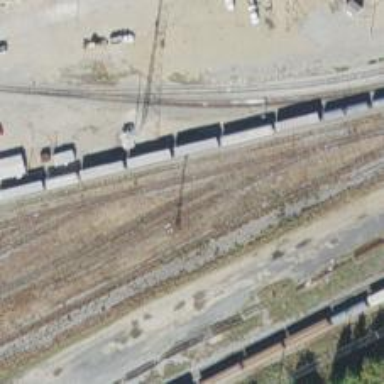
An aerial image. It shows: Railway yard.